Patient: sex M, age 17
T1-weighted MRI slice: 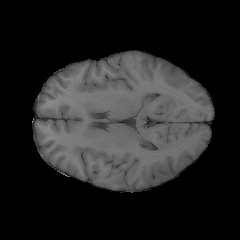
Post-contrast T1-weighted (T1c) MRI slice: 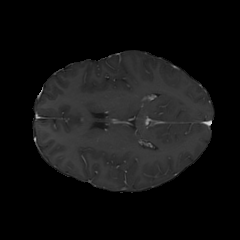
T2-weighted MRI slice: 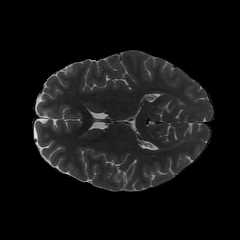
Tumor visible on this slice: no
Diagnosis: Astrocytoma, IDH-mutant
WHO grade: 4